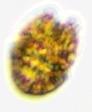
Label: Akashiwo